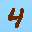
Label: 4